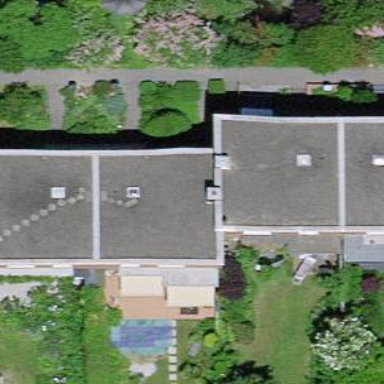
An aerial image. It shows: Residential building.